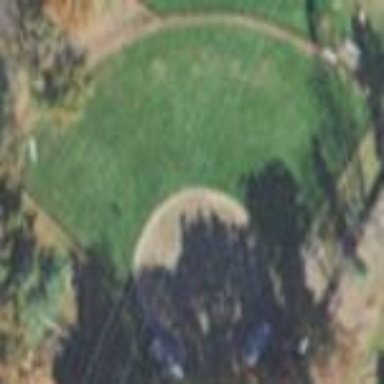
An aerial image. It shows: Baseball pitch for leisure land.